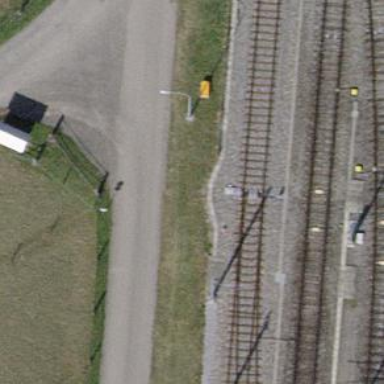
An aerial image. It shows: Railway switch.